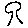
Label: tree